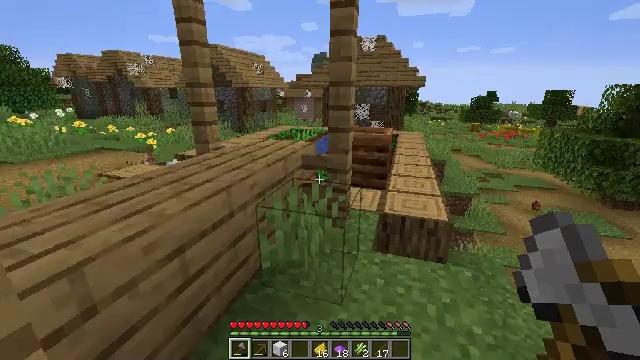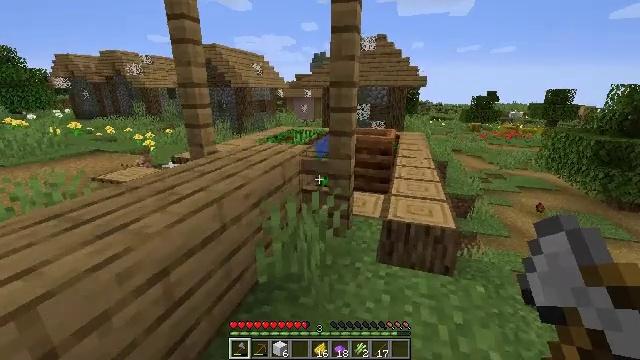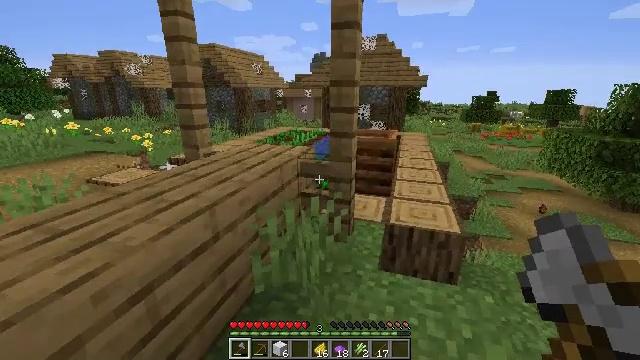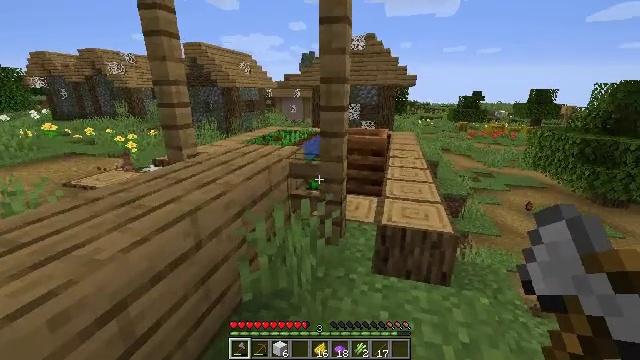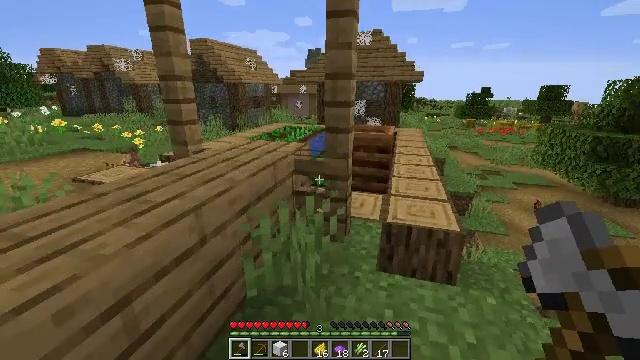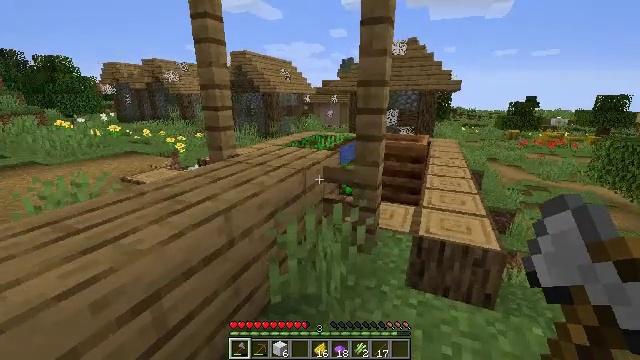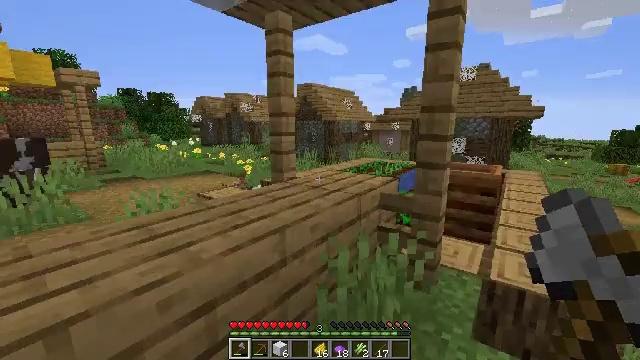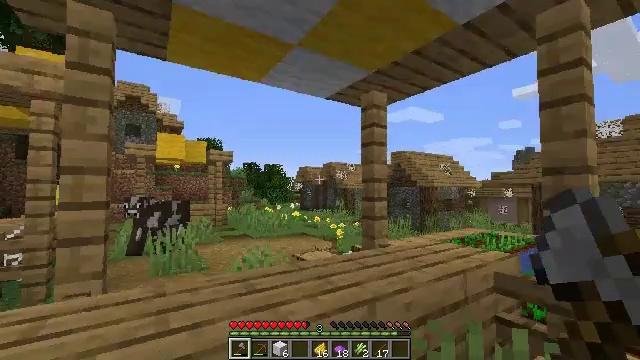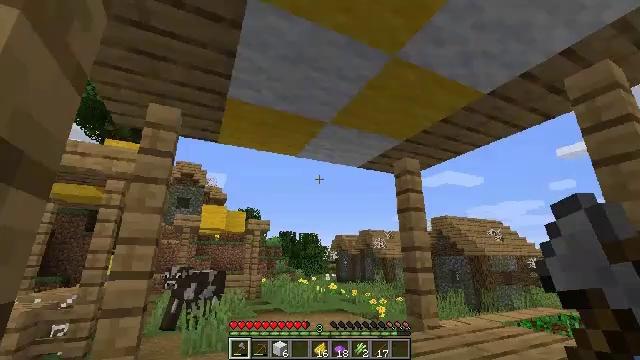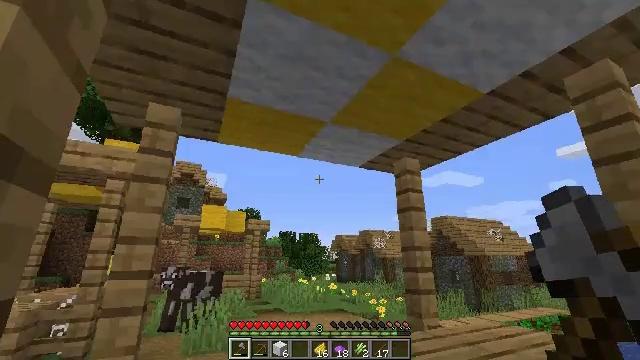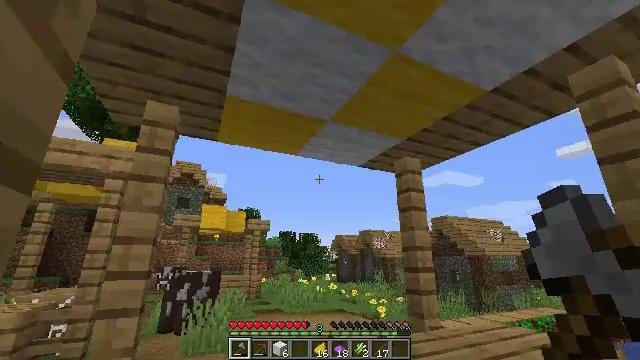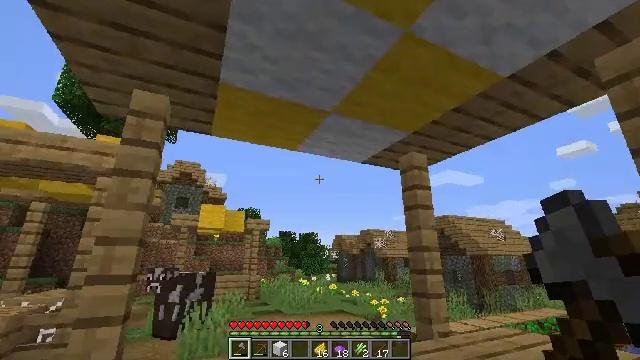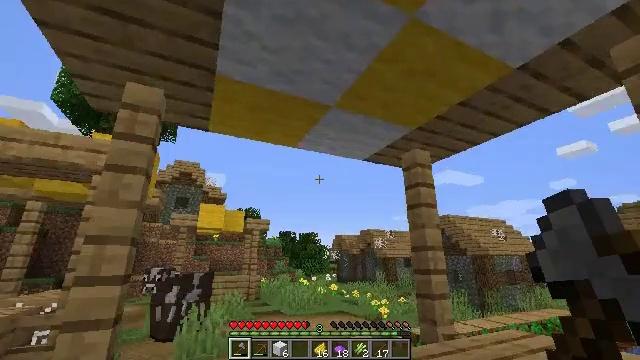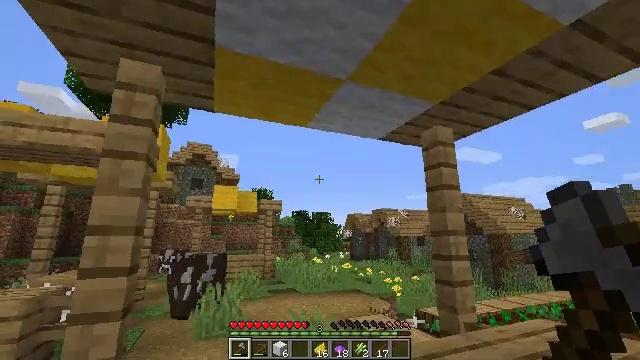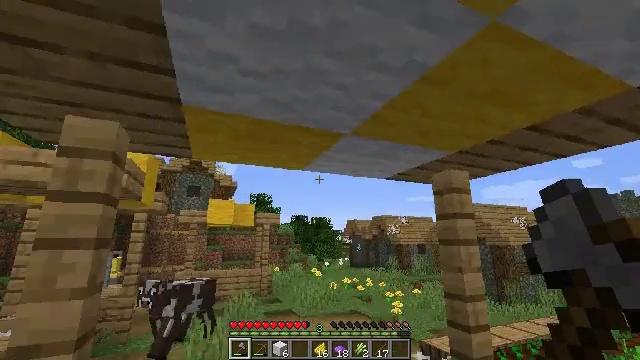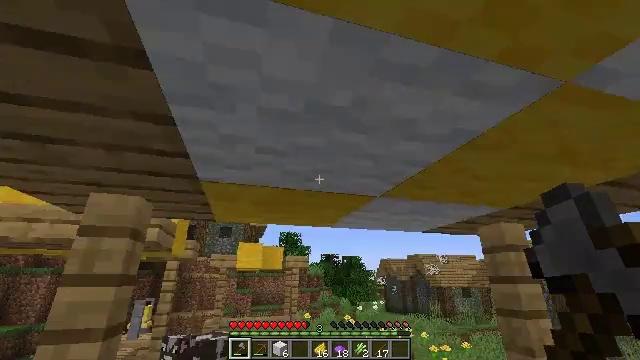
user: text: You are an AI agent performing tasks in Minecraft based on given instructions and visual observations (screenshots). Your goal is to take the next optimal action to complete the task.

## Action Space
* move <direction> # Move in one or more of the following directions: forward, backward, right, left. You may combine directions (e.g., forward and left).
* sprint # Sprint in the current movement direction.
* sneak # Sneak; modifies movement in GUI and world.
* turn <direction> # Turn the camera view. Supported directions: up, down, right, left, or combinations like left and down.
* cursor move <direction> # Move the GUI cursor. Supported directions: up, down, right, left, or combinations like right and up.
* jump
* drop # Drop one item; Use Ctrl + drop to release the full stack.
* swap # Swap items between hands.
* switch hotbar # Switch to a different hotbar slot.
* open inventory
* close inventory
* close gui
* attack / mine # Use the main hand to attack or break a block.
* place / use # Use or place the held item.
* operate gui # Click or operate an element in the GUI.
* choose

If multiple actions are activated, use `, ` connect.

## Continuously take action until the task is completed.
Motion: motion action
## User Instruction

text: Gather white wool from a build.
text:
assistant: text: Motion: move forward
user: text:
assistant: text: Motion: no_op
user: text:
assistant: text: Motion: turn right
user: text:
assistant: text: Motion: turn left
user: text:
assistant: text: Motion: turn left and up
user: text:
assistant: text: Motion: turn left and up
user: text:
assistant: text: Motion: turn left and up
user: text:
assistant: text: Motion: turn left and up
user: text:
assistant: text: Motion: no_op
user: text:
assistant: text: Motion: move forward
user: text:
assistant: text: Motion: move forward
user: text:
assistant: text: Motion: move forward
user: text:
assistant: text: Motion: move forward, turn left and down, jump
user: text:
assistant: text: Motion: move forward, jump
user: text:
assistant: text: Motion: move forward, turn left and up, jump
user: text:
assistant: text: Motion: move forward, turn left and up, jump
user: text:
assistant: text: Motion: move forward, turn left and up
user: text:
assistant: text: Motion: move forward, turn left and up
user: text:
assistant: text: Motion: move forward
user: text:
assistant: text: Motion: no_op
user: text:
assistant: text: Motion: no_op
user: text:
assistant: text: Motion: no_op
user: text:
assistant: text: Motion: turn left
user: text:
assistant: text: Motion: turn left
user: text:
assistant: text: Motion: no_op
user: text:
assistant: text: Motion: turn right and down
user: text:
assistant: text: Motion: turn right and down
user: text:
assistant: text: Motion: turn right and down
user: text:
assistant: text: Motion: turn right and down
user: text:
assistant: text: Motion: no_op